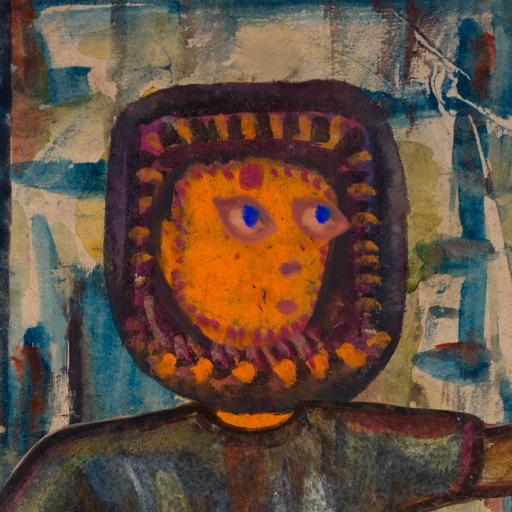
Background: Orphan, Head And Neck Side: Doll_w_Hair, Face Side: Mother_And_Son_Mother, Bust: Mosgoul, Hair Side: Blank, Head Accessory: Blank, Second Necklace: Blank, Necklace: Blank, Baby: Blank